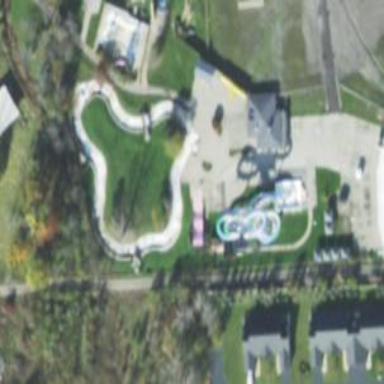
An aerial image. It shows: Water slide attraction.